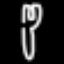
Label: fork